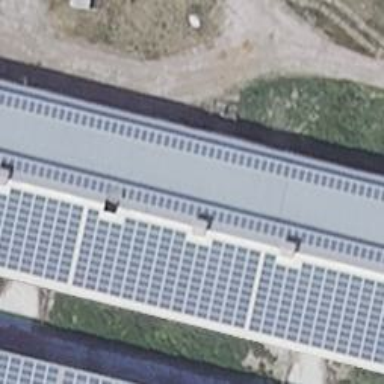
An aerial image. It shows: Building equipped with small solar photovoltaic panel for electricity generation.